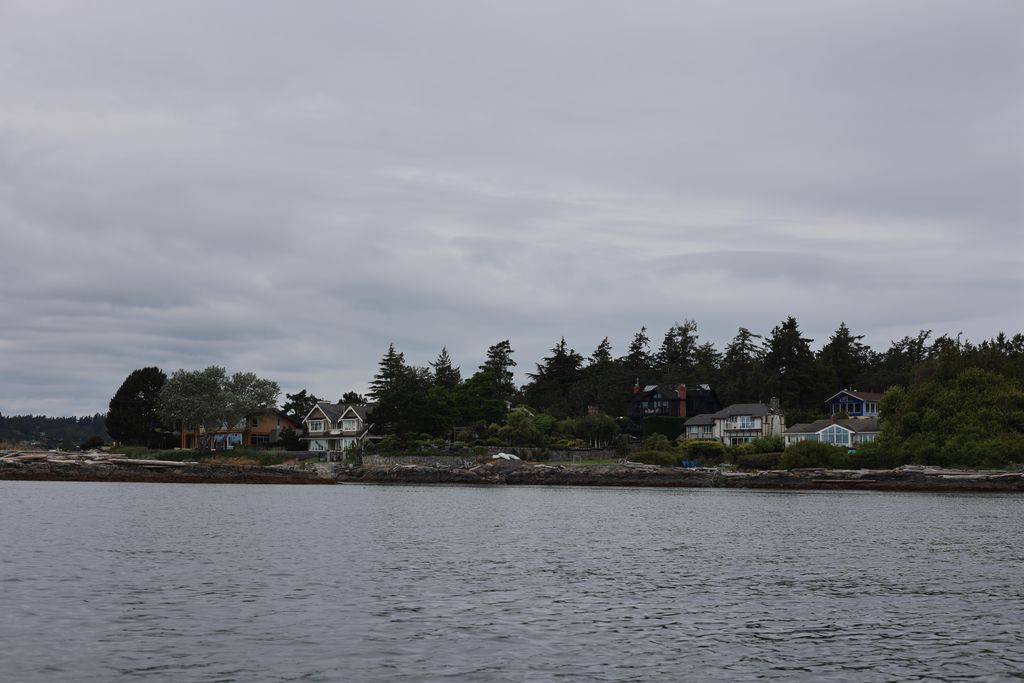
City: victoria